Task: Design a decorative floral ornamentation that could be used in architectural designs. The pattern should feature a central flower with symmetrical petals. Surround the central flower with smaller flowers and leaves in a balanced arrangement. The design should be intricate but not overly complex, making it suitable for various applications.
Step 824:
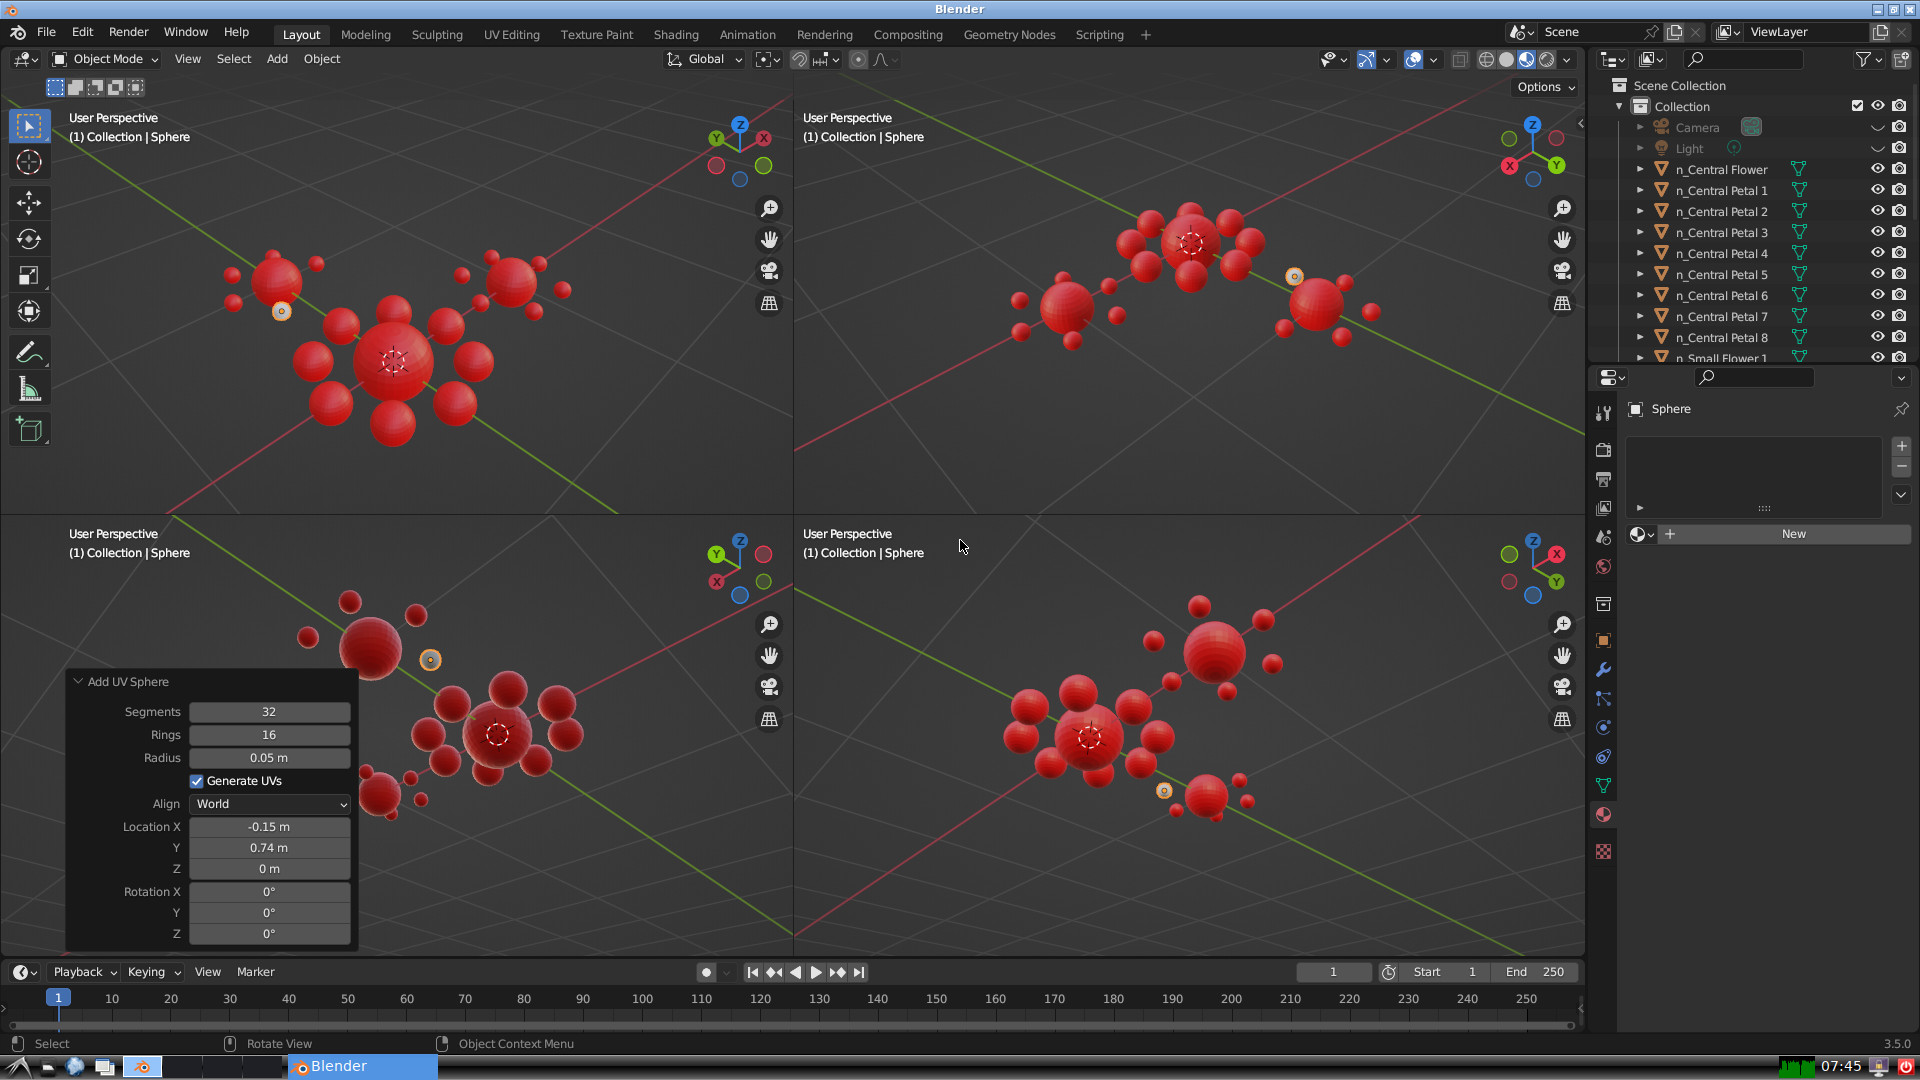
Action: {"mouse_move": [1608, 631]}